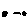
Label: smiley face